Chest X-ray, AP view. Patient: 30 years old, sex M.
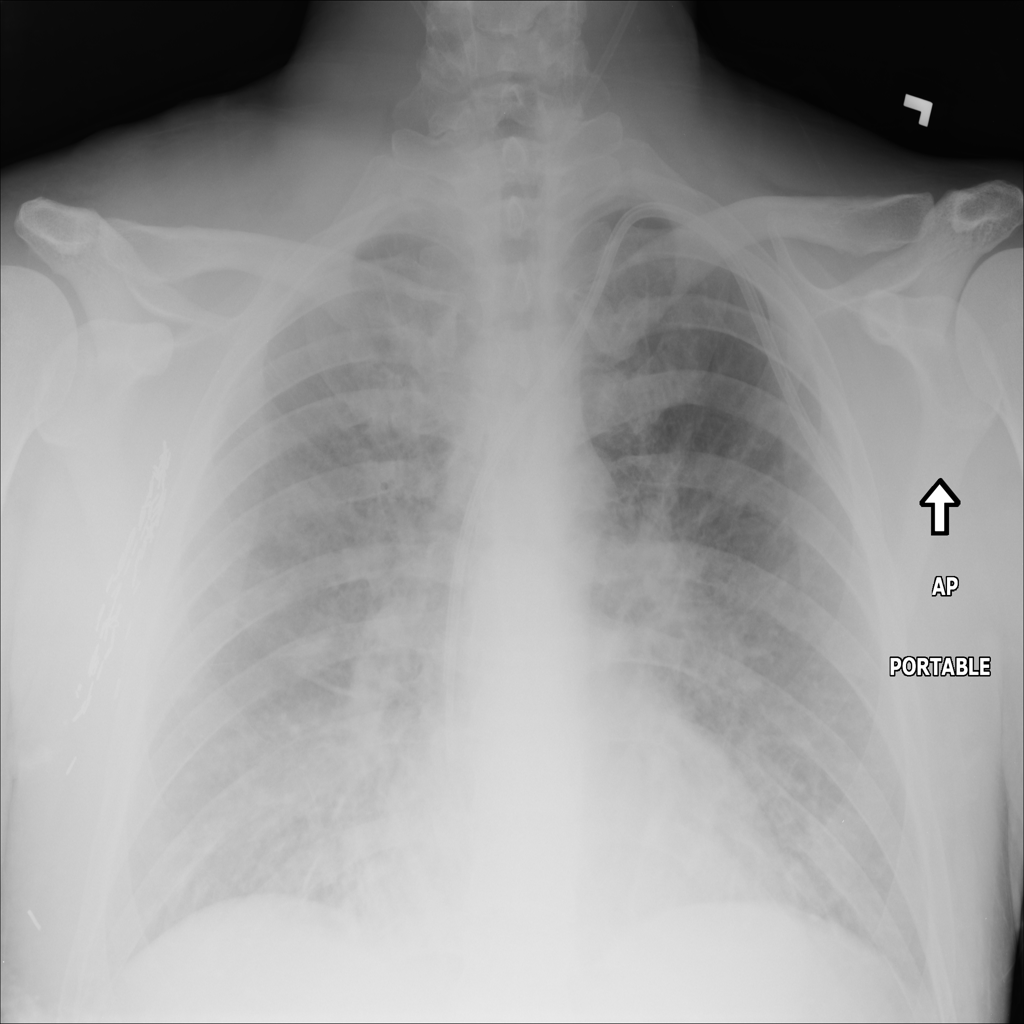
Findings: Edema